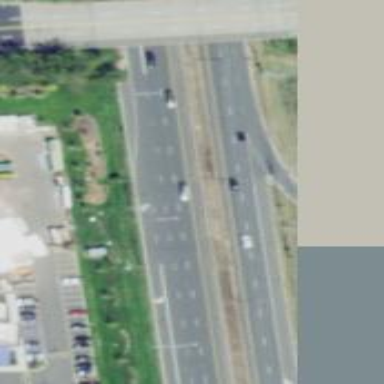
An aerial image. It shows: Trunk highway.